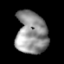
Tissue: lung
Cell type: Fibroblasts
Senescence score: 0.1397
Nuclear area (px): 1291
Mean DAPI intensity: 145.617